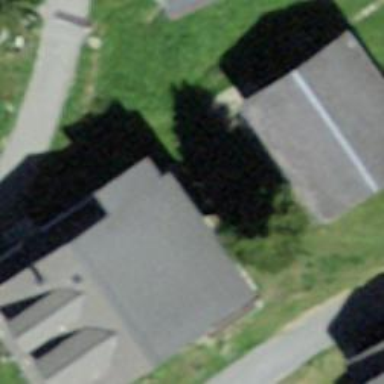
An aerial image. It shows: Part of building.